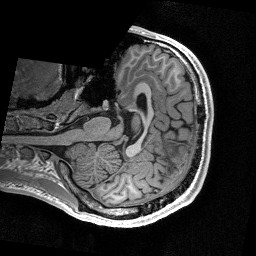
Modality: T1w
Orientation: axial
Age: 20
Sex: male
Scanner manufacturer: siemens
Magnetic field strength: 3 T
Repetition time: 2.53 s
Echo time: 0.00267 s